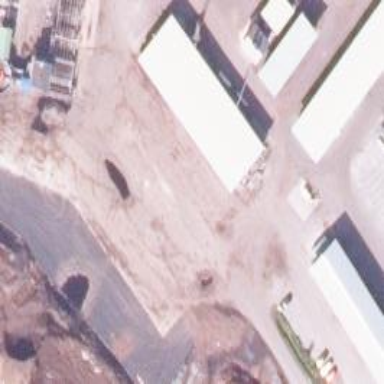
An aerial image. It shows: Industrial building.